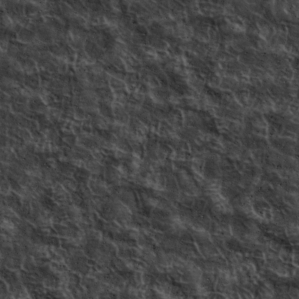
Label: non_frost